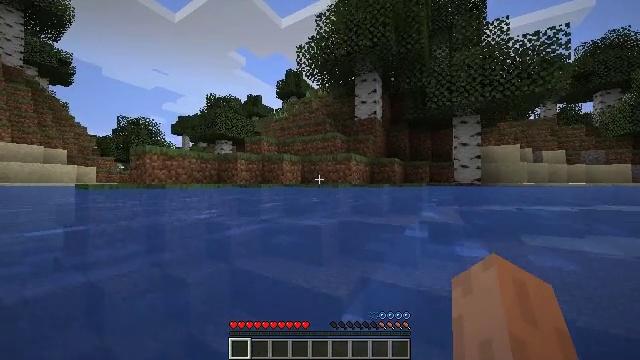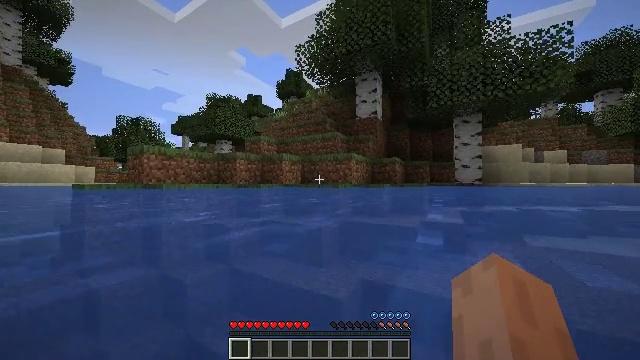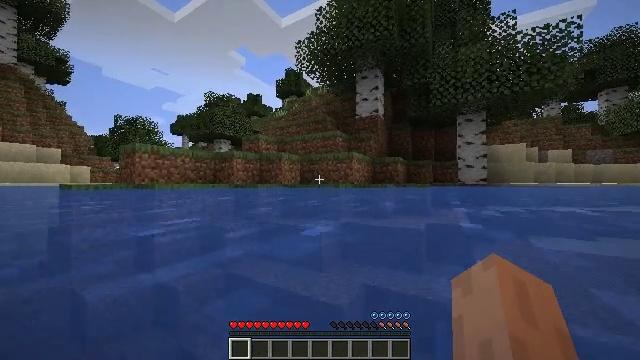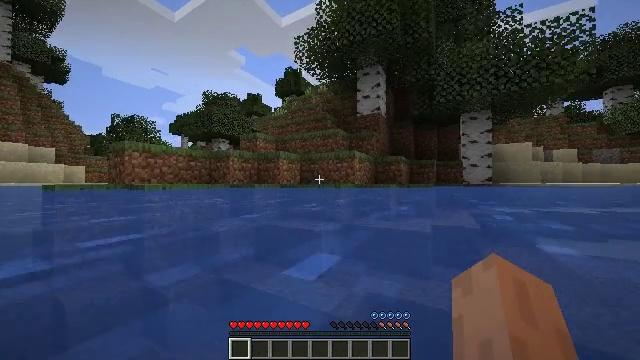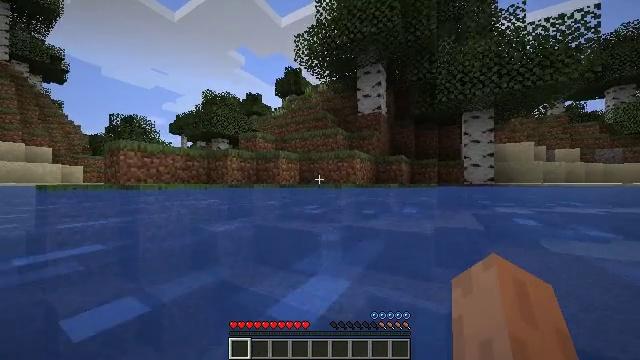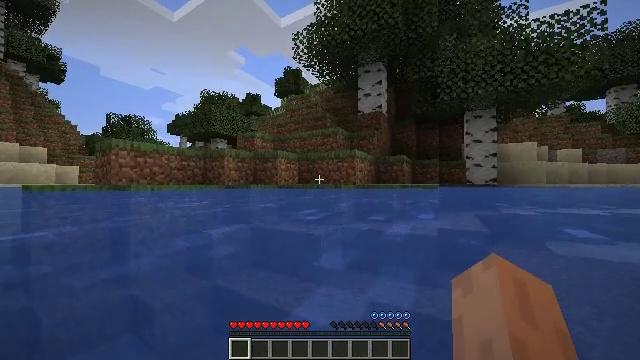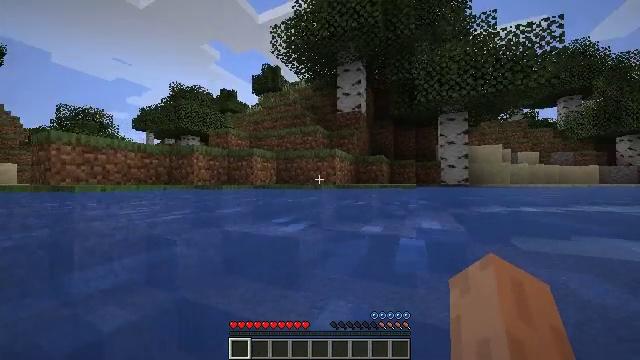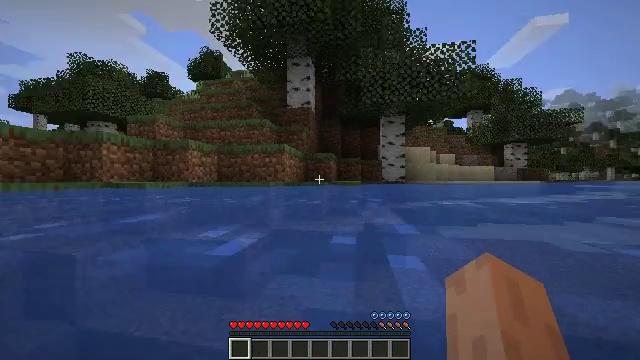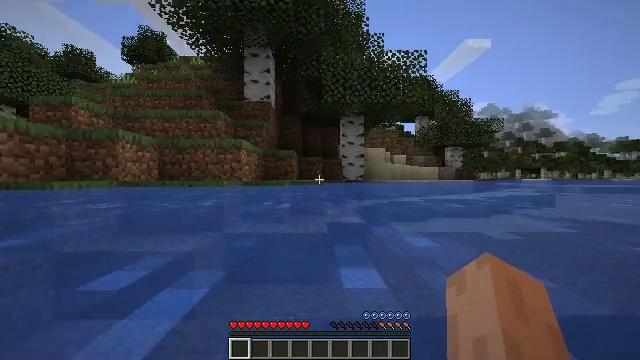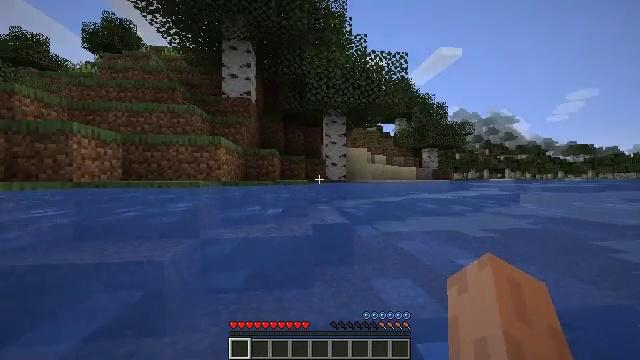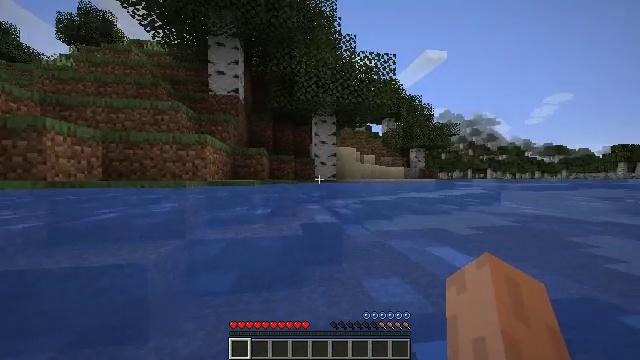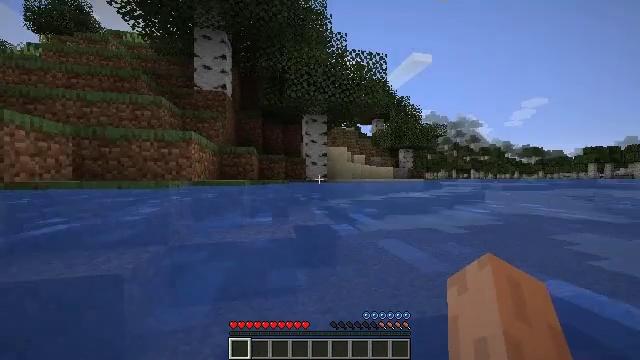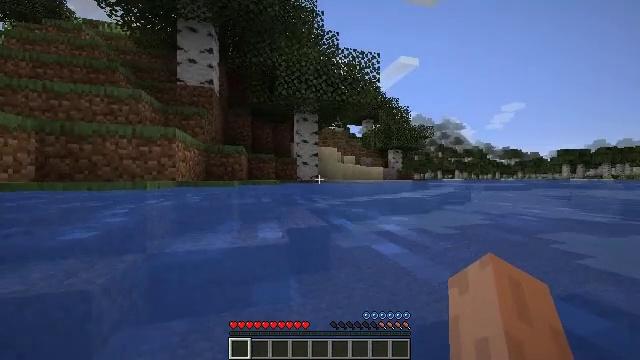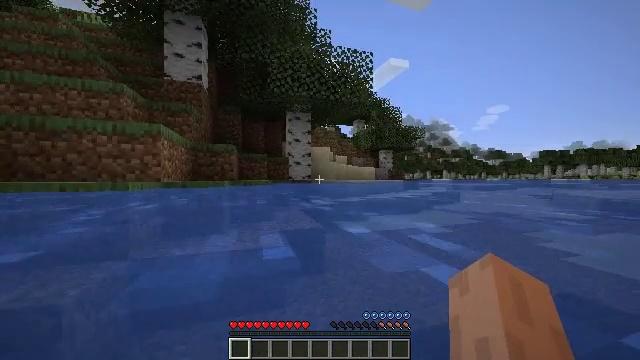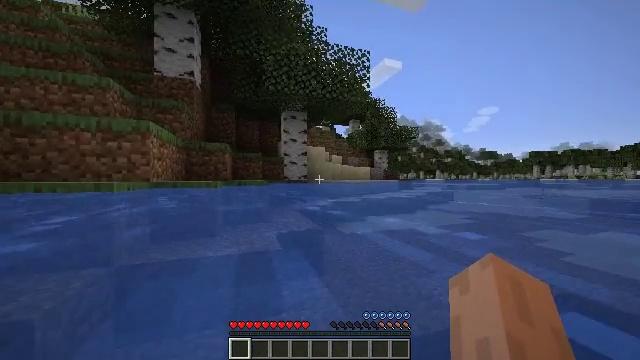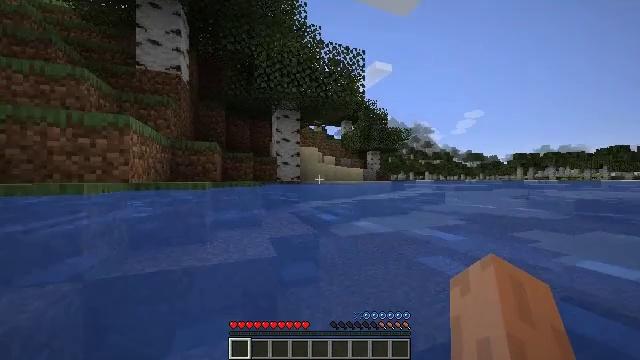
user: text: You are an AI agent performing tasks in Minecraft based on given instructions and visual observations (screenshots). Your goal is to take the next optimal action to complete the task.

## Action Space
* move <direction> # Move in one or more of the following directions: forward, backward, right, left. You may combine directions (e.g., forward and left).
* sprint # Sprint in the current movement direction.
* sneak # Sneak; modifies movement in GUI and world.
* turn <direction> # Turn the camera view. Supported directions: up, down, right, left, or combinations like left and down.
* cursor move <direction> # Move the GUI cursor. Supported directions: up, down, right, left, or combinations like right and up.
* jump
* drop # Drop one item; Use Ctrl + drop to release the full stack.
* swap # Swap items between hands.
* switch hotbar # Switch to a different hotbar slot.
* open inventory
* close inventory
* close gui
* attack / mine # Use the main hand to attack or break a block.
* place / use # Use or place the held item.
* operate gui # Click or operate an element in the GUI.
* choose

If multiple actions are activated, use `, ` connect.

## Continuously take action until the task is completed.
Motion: motion action
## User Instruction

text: Gather the peony by left-clicking.
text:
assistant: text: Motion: move forward, sprint
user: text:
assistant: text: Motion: move forward, sprint
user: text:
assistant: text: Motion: move forward, sprint
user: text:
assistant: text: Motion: move forward, sprint
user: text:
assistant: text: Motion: move forward, sprint
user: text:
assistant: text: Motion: move forward, sprint, turn right
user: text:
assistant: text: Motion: move forward, sprint, turn right
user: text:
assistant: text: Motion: move forward, sprint, turn right
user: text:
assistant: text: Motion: move forward, sprint, turn right
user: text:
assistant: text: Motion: move forward, sprint, turn right
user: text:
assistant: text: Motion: move forward, sprint, turn right
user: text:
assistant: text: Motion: move forward, sprint, turn right
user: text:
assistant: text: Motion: move forward, sprint, turn right
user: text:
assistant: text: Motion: move forward, sprint, turn right
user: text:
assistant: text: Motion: move forward, sprint, turn right
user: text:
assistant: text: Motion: move forward, sprint, turn right
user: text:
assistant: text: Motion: move forward, sprint, turn right
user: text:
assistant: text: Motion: move forward, sprint
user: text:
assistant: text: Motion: move forward, sprint
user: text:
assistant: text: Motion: move forward, sprint
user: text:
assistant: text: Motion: move forward, sprint
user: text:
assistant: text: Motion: move forward, sprint
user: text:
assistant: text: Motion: move forward, sprint
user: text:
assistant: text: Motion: move forward, sprint
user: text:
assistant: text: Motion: move forward, sprint
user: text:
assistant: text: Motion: move forward, sprint
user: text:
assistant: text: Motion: move forward, sprint
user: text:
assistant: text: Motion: move forward, sprint
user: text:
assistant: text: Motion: move forward, sprint
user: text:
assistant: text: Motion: move forward, sprint